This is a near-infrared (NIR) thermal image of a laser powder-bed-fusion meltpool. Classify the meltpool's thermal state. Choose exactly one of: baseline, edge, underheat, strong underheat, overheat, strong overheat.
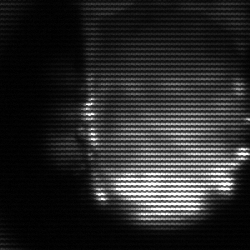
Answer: baseline